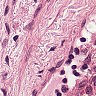
Metastatic tissue present: no